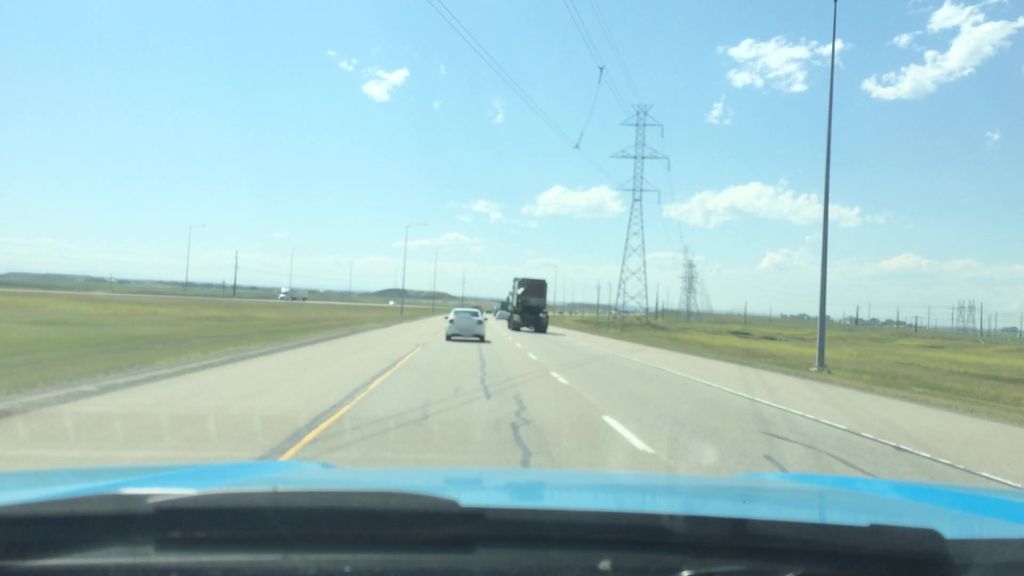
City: calgary